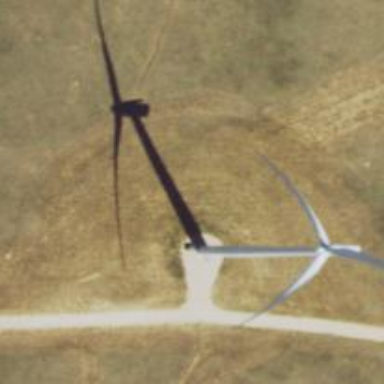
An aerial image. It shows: Wind turbine generator that utilizes wind as its source for generating electricity. It is of the horizontal axis type.